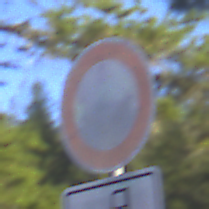
Verkehrszeichen: VerbotFahrzeugeAllerArt
Zusatzzeichen unten: MehrspurigeFahrzeugeFrei8
Umgebung: Outdoor, Nature
Tageszeit: MorningAfternoon
Wetter: Clear
Licht: Natural
Jahreszeit: Winter
Kontrast: HighContrast